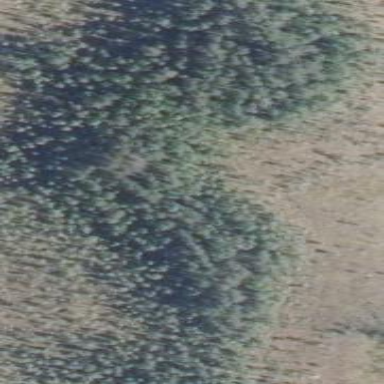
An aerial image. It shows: Woodland with needle-leaved trees.